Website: apple
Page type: address-validator
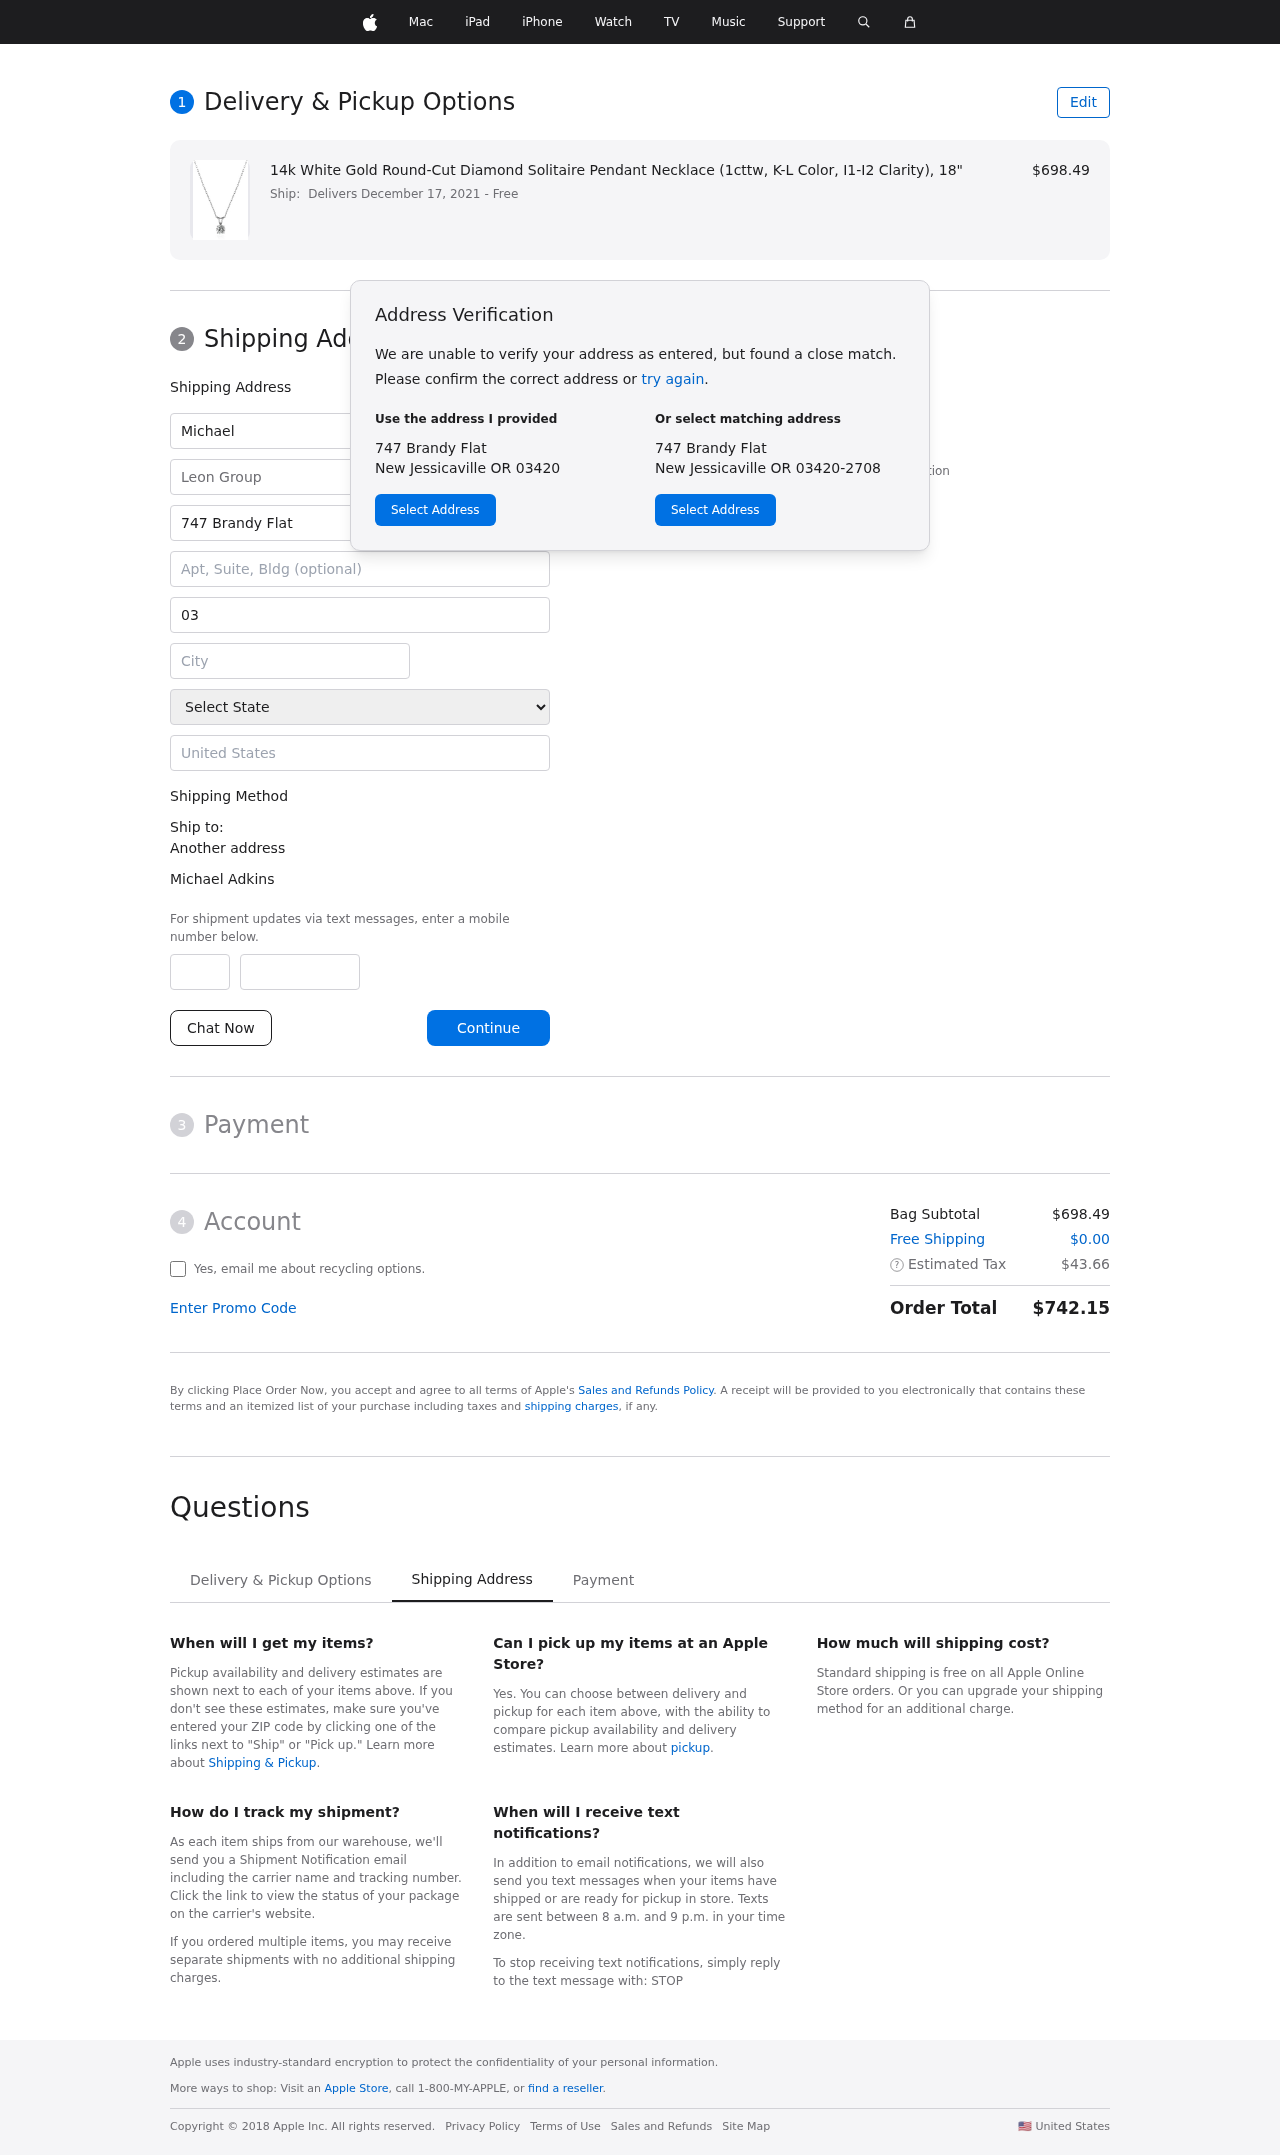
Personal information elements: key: PII_CITY
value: New Jessicaville
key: PII_COMPANY
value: Leon Group
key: PII_COUNTRY
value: United States
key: PII_FIRSTNAME
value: Michael
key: PII_FULLNAME
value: Michael Adkins
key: PII_LASTNAME
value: Adkins
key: PII_PHONE_AREA
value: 782
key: PII_PHONE_SUFFIX
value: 3427
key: PII_POSTCODE
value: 03420
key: PII_STATE
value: Oregon
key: PII_STREET
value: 747 Brandy Flat
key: PII_CITY_STATE_ZIP
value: New Jessicaville OR 03420
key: PII_STATE_ABBR
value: OR
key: PII_POSTCODE_FULL
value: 03420
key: PII_POSTCODE_NUMERIC
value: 3420
Product elements: key: PRODUCT1_NAME
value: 14k White Gold Round-Cut Diamond Solitaire Pendant Necklace (1cttw, K-L Color, I1-I2 Clarity), 18"
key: PRODUCT1_PRICE
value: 698.49
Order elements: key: ORDER_DELIVERY_DATE
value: Delivers December 17, 2021
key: ORDER_SUBTOTAL
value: $698.49
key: ORDER_SHIPPING_COST
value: $0.00
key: ORDER_TAX
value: $43.66
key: ORDER_TOTAL
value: $742.15